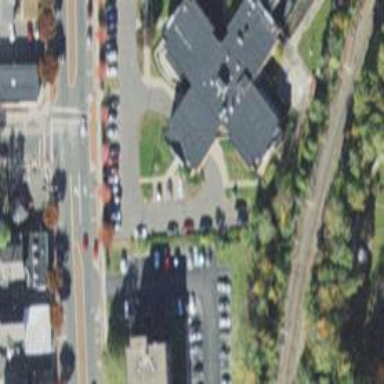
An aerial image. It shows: Nursing home building.